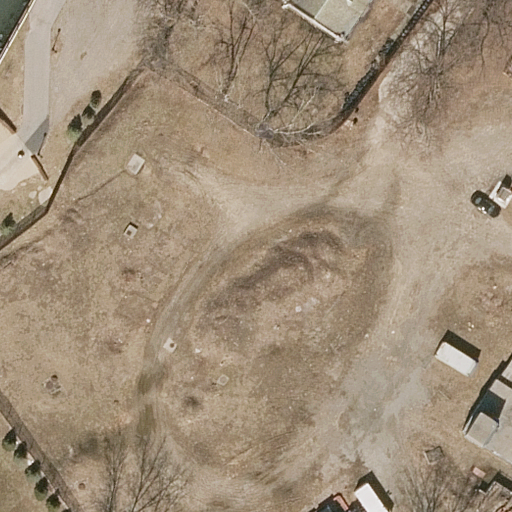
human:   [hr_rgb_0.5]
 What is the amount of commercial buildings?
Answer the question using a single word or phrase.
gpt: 0

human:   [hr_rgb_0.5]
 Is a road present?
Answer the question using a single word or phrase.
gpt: yes

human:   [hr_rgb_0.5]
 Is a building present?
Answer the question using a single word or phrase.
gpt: yes

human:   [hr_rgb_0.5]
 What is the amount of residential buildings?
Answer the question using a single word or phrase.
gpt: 1

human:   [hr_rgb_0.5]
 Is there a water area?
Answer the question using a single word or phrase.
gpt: yes

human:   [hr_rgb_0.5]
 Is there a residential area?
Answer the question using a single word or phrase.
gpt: yes

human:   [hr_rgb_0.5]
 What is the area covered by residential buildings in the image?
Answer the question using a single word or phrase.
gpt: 464m2

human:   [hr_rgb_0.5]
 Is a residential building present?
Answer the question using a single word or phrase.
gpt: yes

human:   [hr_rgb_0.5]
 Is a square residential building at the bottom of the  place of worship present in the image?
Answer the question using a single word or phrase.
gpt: no

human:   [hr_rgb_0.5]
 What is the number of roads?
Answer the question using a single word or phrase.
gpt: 2

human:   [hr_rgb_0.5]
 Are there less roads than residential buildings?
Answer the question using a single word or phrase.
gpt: no

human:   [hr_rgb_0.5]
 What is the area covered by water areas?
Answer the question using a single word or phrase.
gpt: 54m2

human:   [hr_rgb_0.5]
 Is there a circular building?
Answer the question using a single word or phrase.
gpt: no

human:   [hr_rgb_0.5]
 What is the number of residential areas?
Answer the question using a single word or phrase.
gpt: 1

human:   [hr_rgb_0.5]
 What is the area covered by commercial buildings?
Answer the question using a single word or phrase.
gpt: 0m2

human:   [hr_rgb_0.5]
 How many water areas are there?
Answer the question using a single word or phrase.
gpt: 1

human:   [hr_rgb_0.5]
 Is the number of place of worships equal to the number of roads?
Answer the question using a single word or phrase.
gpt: no

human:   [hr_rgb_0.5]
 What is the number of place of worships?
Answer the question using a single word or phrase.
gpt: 1

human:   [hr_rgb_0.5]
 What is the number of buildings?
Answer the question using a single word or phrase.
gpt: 2

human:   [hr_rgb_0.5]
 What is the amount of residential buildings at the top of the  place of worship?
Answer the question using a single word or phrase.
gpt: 0

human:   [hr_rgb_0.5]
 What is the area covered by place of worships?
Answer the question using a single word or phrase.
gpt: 531m2

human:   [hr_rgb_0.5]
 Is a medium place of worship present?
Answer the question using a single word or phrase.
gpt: no

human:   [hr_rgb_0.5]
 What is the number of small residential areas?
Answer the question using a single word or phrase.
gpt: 0

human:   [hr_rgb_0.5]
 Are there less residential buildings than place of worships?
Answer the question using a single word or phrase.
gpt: no

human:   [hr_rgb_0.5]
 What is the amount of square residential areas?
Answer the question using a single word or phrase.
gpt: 0

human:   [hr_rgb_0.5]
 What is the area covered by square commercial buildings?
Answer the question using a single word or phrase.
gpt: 0m2

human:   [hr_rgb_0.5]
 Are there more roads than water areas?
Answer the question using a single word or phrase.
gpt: yes

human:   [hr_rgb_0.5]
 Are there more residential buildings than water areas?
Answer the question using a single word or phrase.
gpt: no

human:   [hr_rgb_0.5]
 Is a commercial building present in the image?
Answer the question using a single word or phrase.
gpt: no

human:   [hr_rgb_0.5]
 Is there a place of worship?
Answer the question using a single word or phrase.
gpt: yes

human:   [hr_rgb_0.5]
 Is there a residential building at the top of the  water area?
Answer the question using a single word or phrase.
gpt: no

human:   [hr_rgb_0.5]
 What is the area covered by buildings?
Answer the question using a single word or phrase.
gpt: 996m2

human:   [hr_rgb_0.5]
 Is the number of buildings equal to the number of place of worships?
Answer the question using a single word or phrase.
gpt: no

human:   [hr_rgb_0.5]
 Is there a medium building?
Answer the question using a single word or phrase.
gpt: yes

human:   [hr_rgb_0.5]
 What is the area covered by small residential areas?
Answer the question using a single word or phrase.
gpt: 0m2

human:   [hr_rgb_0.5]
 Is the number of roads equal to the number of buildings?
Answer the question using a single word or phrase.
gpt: yes

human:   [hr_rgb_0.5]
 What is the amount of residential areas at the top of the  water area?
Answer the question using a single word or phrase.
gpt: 1

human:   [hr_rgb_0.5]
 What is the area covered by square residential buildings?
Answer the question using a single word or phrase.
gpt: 0m2

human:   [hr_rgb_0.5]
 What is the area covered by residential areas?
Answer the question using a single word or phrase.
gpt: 6655m2

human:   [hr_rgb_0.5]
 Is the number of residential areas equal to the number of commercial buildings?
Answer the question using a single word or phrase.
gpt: no

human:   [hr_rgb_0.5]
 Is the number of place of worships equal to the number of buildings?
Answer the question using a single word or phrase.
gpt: no

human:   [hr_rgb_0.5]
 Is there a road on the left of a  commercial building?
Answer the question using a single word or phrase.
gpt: no

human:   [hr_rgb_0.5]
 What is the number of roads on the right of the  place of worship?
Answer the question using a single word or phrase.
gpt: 0

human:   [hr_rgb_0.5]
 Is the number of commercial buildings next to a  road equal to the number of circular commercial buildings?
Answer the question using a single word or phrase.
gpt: yes

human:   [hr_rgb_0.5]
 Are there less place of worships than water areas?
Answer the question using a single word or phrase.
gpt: no

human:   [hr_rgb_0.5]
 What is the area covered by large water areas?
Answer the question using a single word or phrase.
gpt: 0m2

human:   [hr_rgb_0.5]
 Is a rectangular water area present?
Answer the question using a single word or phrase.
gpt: yes

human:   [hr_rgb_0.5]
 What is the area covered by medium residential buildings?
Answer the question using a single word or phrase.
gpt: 464m2

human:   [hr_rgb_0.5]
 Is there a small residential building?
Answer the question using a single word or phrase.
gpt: no

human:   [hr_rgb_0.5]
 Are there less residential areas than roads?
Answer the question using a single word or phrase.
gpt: yes

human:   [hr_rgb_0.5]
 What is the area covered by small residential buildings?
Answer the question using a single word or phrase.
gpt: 0m2

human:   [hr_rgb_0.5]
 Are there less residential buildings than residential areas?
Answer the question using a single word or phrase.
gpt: no

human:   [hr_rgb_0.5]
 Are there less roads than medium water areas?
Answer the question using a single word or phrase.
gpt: no

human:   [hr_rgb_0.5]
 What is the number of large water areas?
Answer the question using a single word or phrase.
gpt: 0

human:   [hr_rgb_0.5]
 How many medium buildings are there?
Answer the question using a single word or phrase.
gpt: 1

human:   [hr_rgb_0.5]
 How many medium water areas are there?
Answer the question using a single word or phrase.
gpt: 0

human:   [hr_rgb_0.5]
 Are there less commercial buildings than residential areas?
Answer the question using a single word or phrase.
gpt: yes

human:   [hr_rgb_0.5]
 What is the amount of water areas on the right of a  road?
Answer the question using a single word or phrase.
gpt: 0

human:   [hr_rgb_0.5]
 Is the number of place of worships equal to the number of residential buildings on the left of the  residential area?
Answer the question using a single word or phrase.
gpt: no

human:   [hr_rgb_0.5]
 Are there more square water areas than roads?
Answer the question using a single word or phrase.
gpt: no

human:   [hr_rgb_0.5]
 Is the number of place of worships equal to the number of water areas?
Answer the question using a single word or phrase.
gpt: yes

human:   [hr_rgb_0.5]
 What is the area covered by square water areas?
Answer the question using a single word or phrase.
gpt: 0m2

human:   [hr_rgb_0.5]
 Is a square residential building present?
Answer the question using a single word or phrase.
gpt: no

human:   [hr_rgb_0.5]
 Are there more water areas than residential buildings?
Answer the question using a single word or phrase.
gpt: no